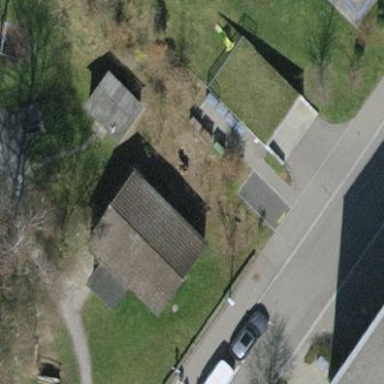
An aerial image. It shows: Hut with tile roof.